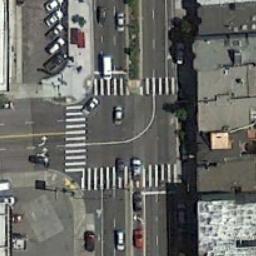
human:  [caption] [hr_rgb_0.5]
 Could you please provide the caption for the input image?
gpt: There are many cars at the intersection .

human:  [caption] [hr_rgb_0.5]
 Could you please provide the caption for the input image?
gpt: The intersection is not vertical .

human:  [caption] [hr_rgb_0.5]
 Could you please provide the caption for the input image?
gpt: There are many moving and waiting vehicles on the road at the intersection, There are many buildings and some trees around the intersection, And many cars are parked in the open space beside the intersection .

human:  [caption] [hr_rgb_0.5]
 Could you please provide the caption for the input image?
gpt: An intersection with normal traffic is between some dense buildings .

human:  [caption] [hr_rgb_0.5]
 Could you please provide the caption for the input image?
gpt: There are some cars parked beside the intersection .